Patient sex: M
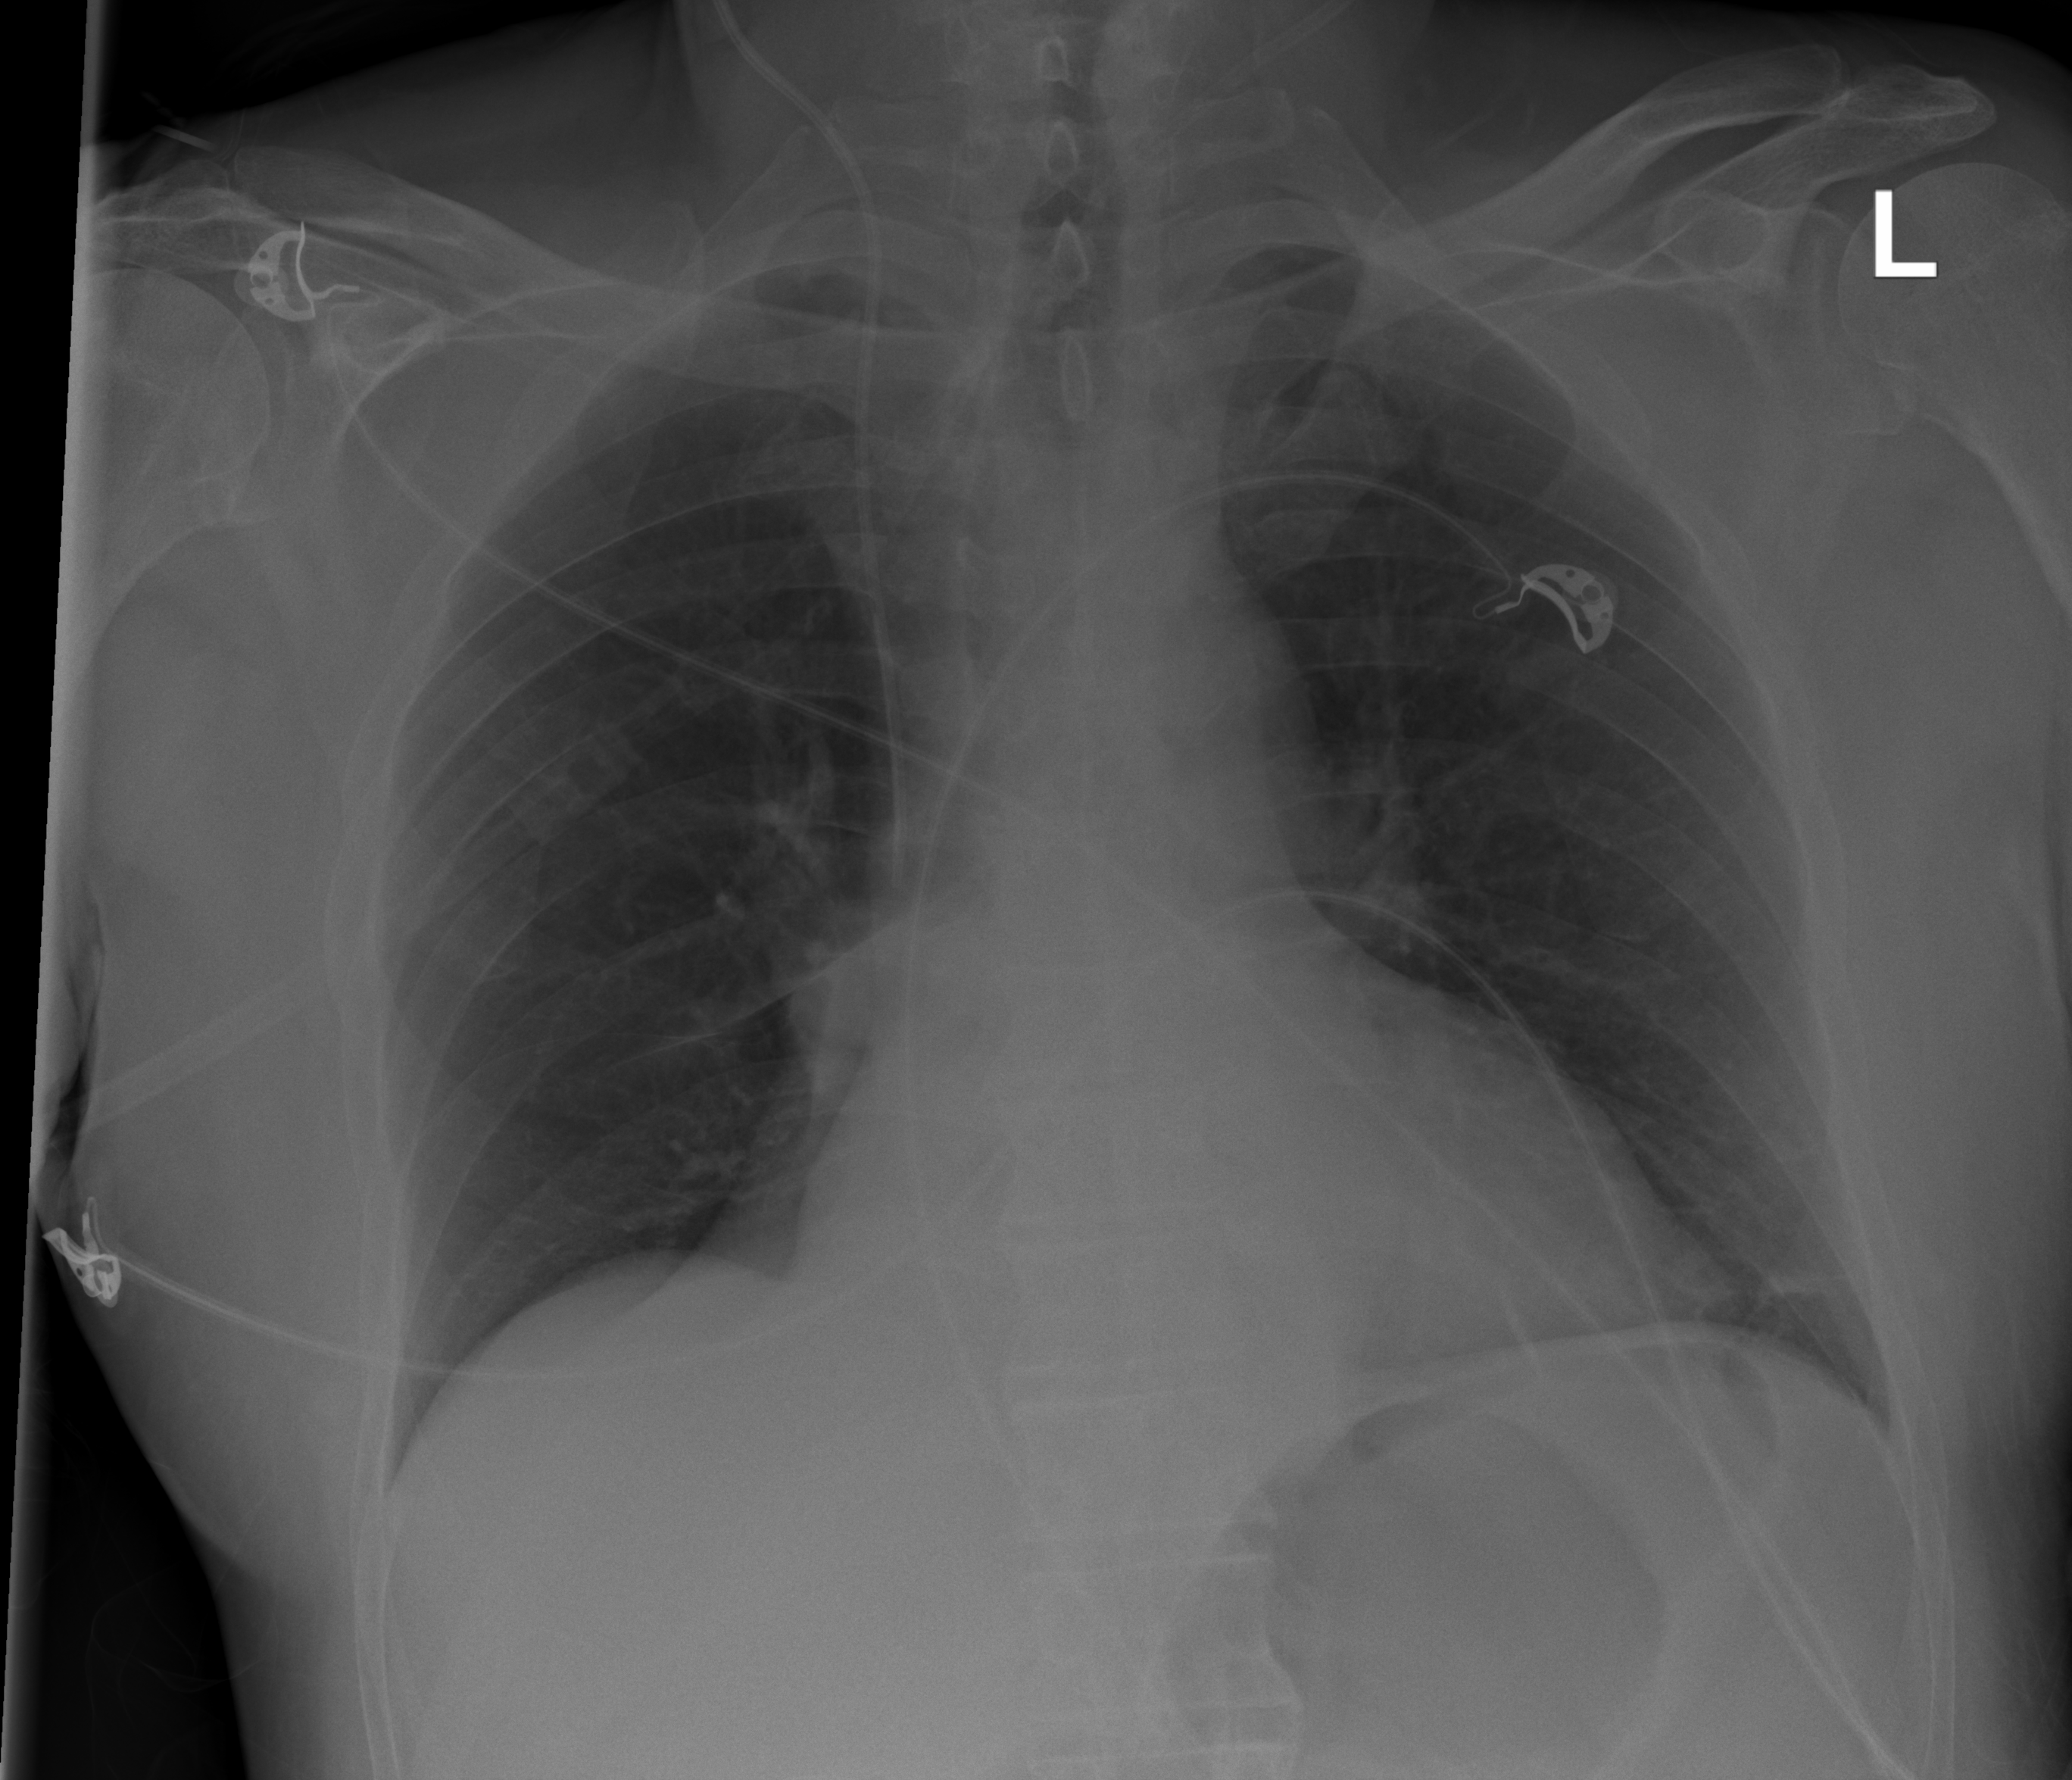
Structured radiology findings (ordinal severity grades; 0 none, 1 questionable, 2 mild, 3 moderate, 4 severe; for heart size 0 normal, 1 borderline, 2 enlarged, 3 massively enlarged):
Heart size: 1
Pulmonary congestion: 0
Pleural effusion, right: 0
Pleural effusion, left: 0
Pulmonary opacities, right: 0
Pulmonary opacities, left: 0
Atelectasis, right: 2
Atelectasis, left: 2